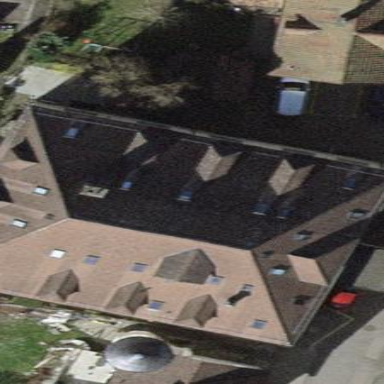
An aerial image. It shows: Building with hipped roof colored in rosy brown.